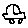
Label: car